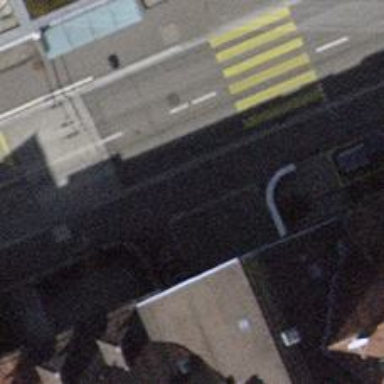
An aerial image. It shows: Unmarked crossing with traffic calming table.